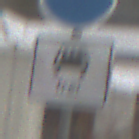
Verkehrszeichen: MehrfachbesetzePersonenkraftwagenFrei
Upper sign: Busssonderstreifen
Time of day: Midday
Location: Outdoor (Urban)
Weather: Overcast
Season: NotSpecified
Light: Natural